Aerial crown-view tile of a tropical tree (Barro Colorado Island, Panama), acquired 20240611:
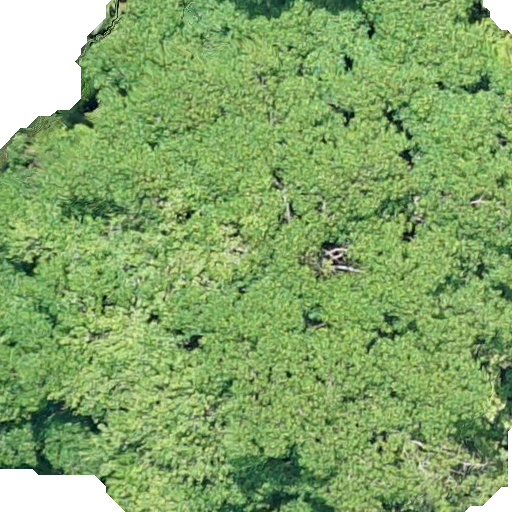
Species: Hura crepitans
GBIF accepted scientific name: Hura crepitans
Crown area: 501.412 m²